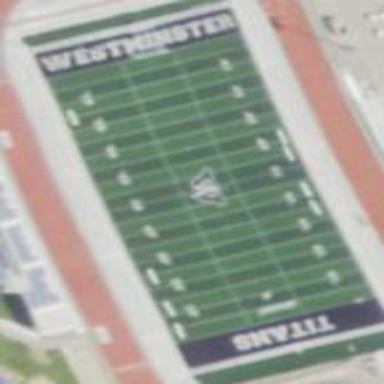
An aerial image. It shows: American football pitch with artificial turf surface for leisure land.